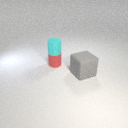
large gray rubber cube to the right of small red rubber cylinder